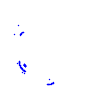
Particle: kaon